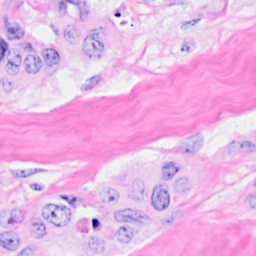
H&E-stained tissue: Breast